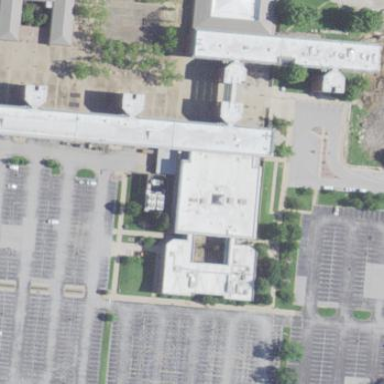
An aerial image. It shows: College building.